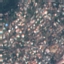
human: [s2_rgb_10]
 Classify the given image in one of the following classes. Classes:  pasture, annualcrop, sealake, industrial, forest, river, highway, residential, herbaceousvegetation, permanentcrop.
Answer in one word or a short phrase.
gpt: Residential